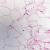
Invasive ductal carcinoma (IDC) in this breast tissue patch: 0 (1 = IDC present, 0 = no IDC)